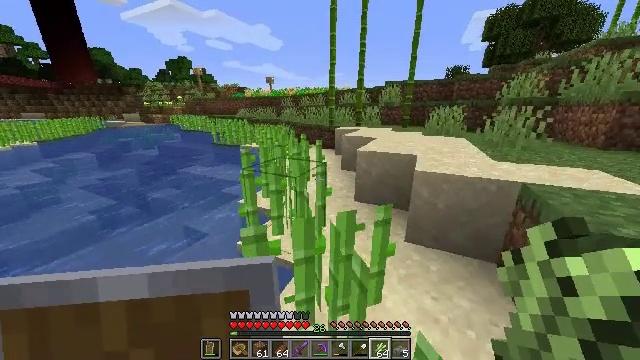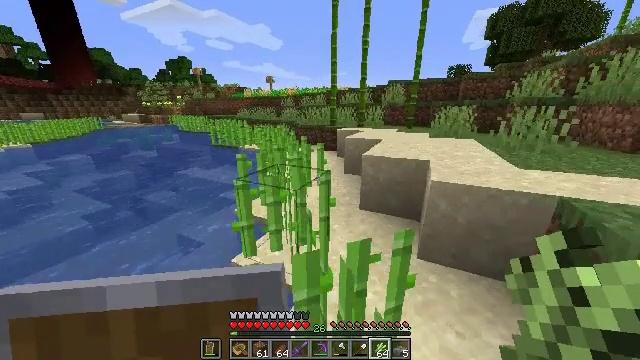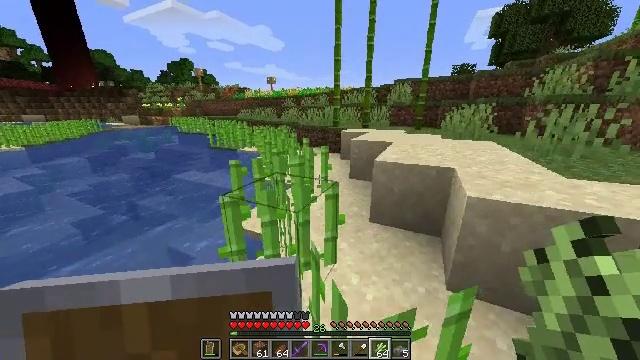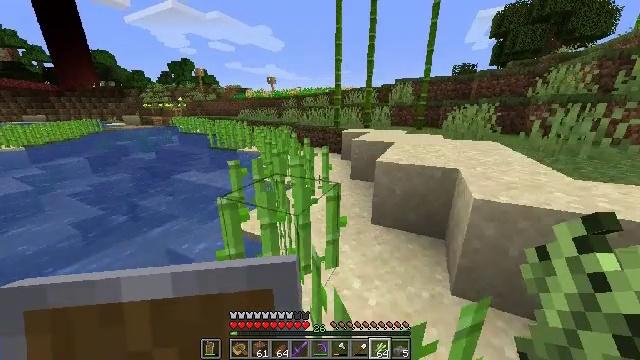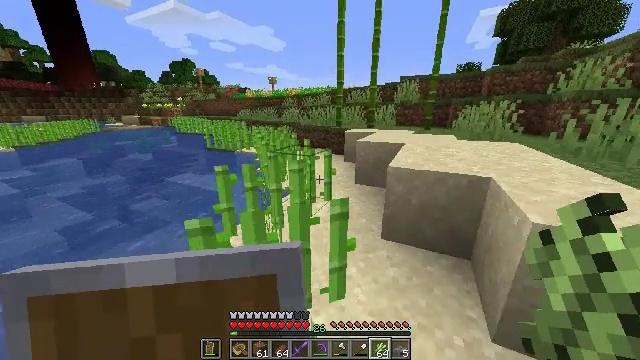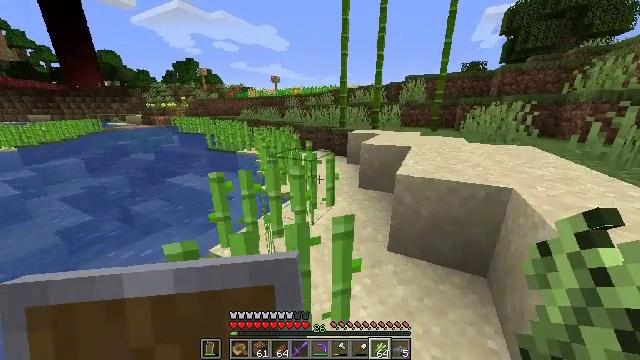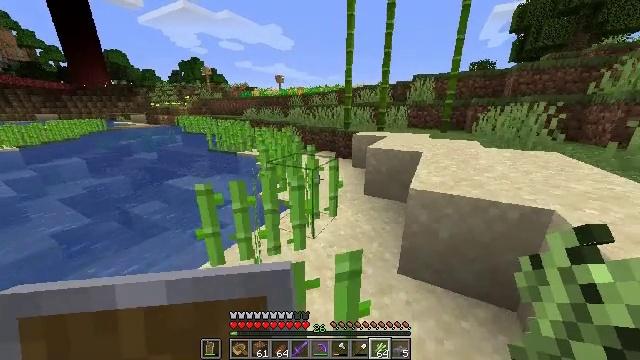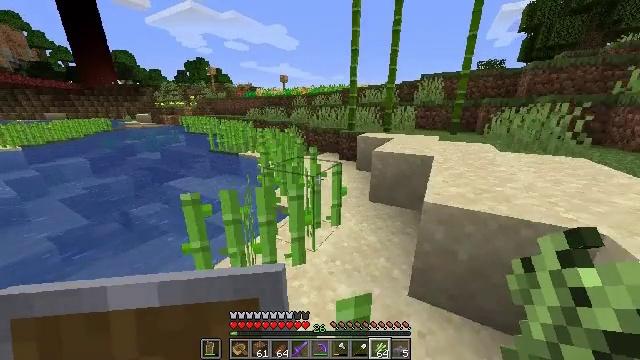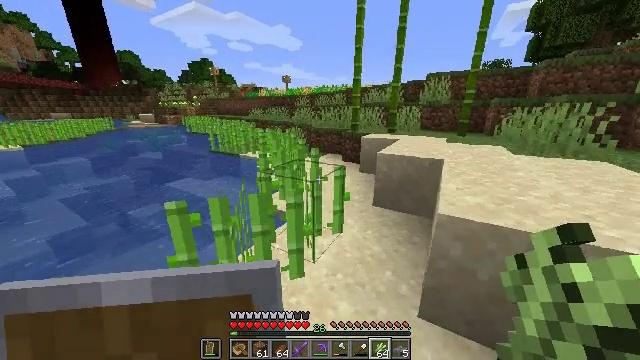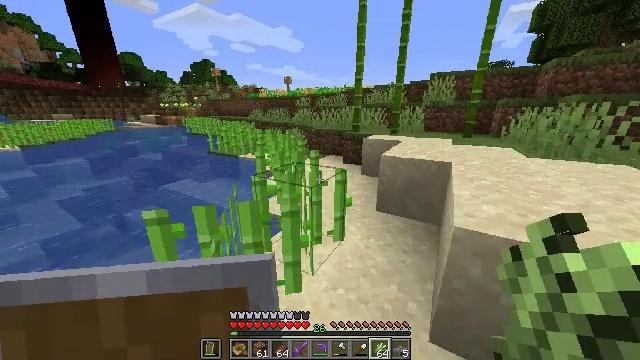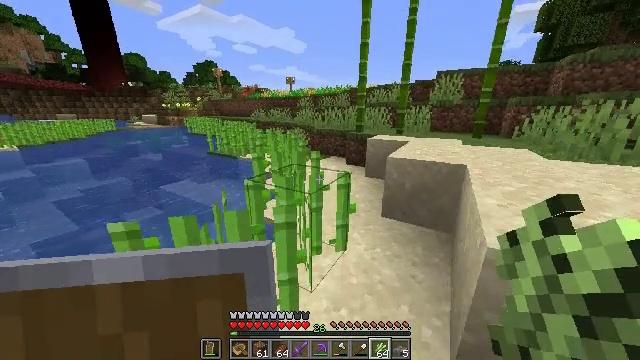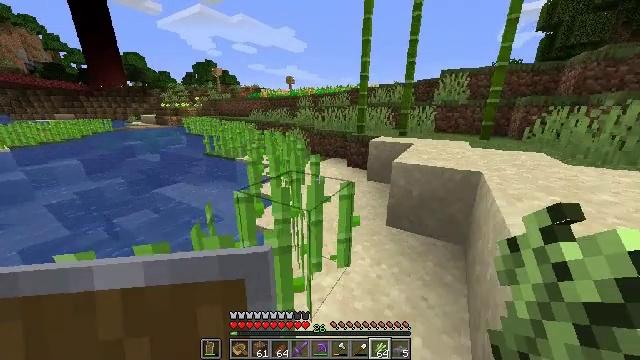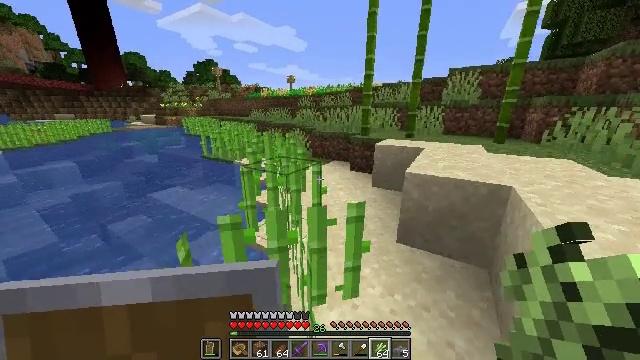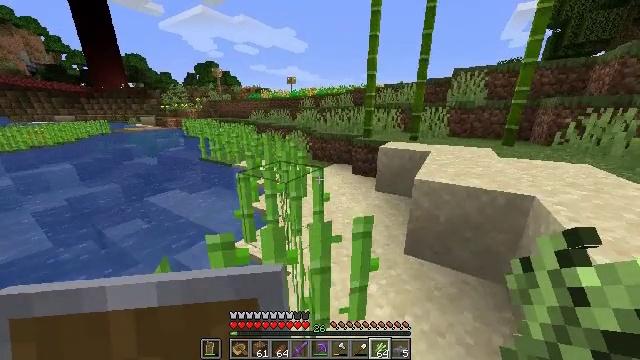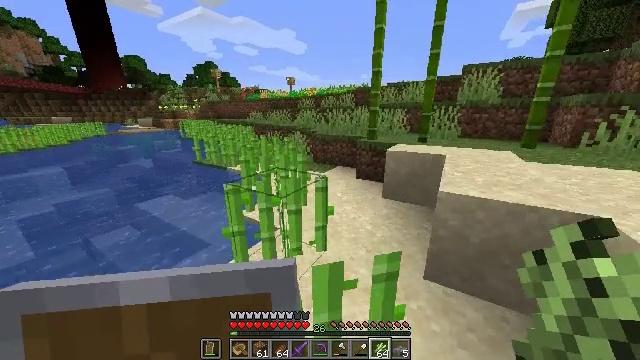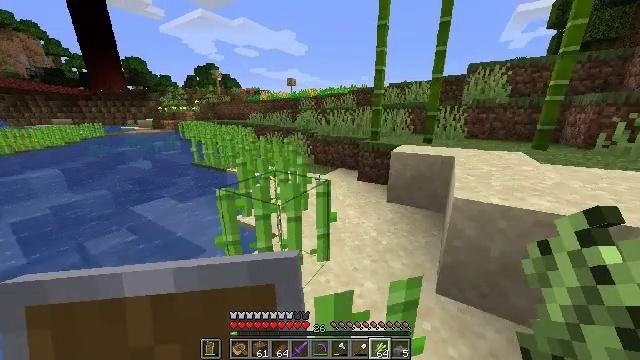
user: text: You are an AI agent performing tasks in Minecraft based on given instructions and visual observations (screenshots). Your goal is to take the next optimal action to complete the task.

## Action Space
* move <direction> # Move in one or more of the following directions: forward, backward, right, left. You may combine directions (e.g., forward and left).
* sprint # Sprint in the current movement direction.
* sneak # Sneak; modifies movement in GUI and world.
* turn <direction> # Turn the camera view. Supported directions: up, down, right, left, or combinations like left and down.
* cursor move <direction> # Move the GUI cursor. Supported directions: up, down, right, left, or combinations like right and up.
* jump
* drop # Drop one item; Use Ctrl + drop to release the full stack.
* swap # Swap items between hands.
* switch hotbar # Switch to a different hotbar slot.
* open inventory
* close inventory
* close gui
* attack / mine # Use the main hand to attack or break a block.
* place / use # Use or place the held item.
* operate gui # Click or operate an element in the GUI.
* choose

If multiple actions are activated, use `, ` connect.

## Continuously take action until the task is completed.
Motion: motion action
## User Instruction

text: Remove a bamboo from the inventory.
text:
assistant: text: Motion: move forward
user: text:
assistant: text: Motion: move forward
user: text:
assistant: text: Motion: move forward
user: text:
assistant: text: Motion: move forward
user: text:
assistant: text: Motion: move forward
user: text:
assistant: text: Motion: move forward, turn left
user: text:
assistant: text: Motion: move forward, turn left
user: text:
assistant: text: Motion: move forward
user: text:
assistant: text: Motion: move forward
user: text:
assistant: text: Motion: move forward
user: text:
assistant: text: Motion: move forward
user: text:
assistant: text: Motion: move forward
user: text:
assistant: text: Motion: move forward
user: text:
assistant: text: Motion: move forward
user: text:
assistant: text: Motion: move forward
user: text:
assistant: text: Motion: move forward
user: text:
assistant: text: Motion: move forward
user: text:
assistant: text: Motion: move forward
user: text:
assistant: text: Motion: move forward
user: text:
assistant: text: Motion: move forward, turn left
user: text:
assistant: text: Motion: move forward
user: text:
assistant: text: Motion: move forward
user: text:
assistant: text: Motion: move forward, turn left
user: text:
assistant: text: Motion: move forward, turn left
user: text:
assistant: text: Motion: move forward, turn left
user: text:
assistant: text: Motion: move forward, turn left
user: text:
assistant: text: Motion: move forward, turn left
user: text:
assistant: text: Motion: move forward, turn left
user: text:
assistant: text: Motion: move forward, turn left
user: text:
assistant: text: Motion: move forward, turn left